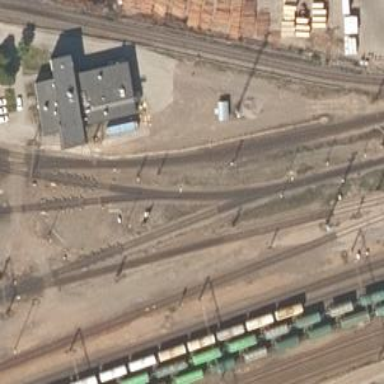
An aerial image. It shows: Railway signal.